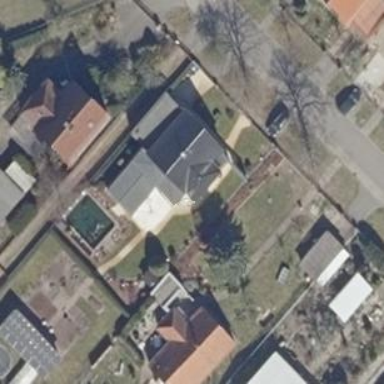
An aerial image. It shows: Simple and straightforward house.